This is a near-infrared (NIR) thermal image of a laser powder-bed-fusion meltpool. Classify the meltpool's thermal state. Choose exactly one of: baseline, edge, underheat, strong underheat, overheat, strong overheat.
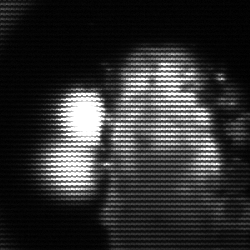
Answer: strong underheat